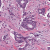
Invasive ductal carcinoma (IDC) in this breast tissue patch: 1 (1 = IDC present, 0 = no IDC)